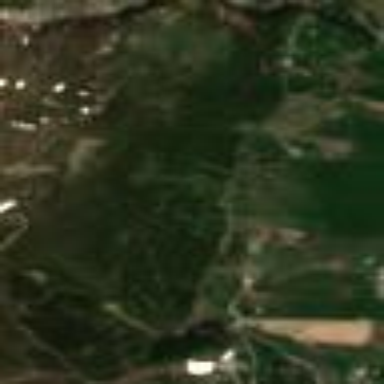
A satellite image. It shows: Forest area.